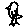
Label: bird